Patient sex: M
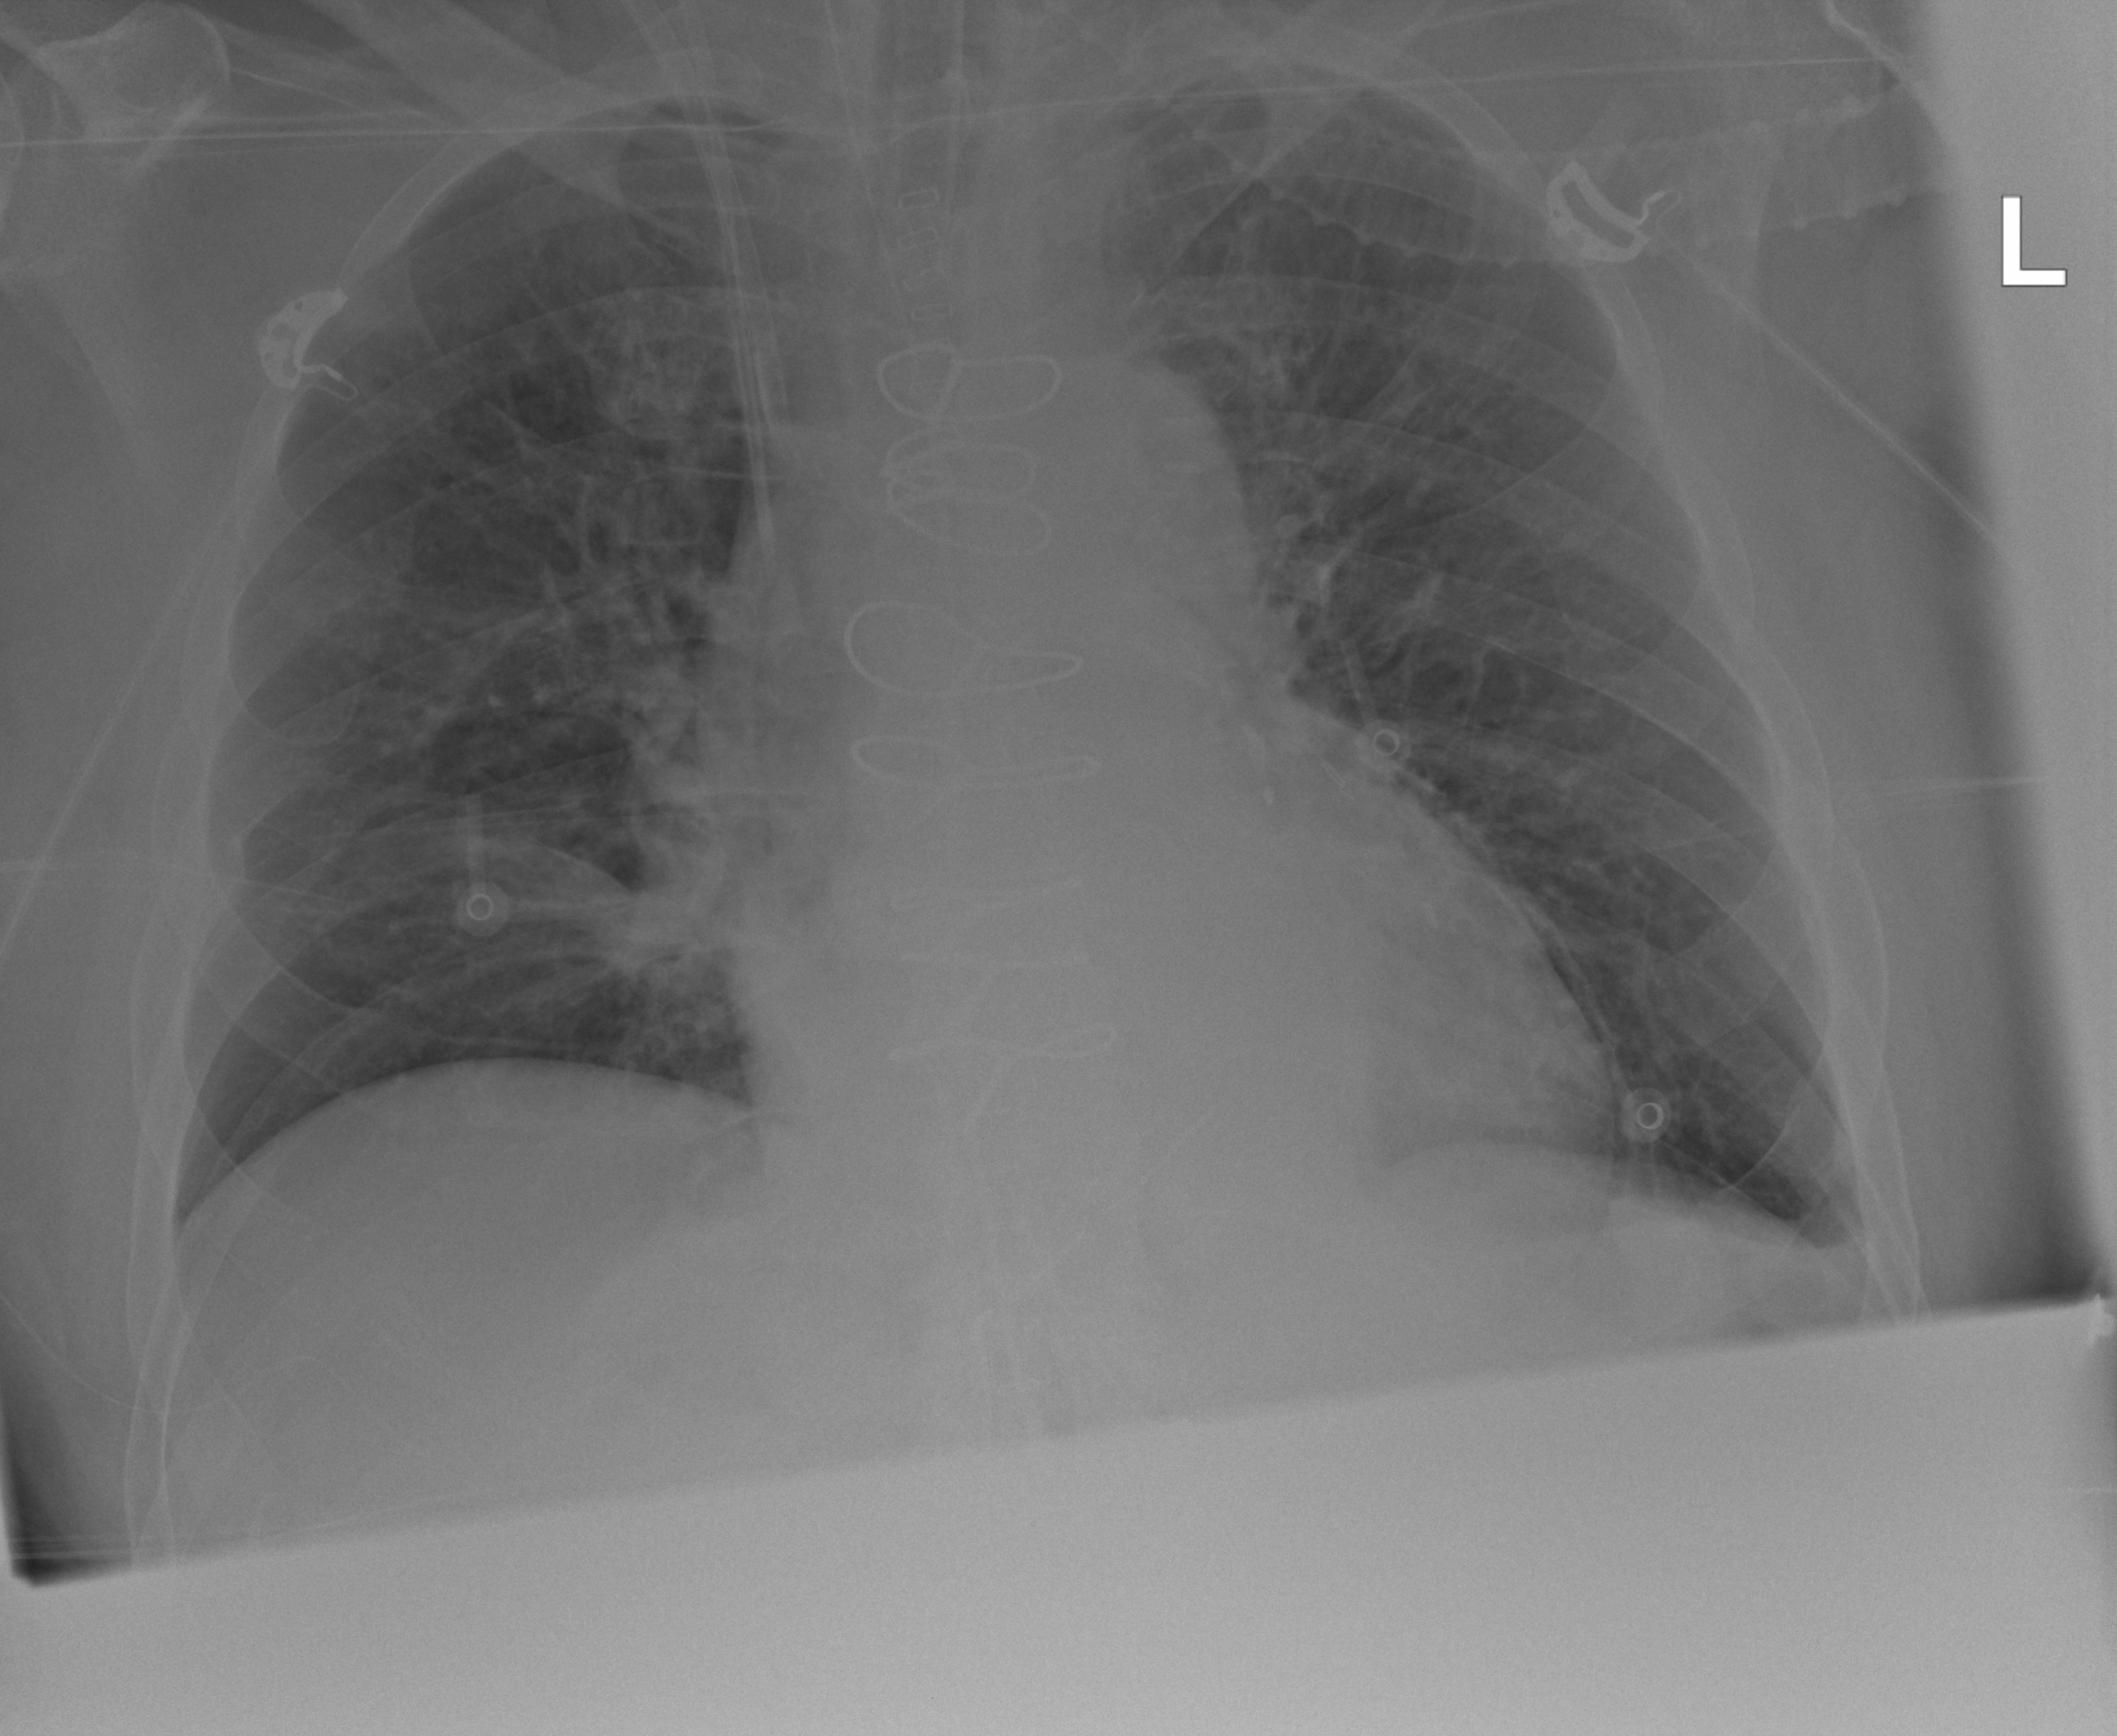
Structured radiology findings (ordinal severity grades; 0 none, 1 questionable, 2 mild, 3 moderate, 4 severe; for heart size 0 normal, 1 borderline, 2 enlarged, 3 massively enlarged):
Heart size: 1
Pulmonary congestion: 1
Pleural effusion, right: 0
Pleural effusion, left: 0
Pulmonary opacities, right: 1
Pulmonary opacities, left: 1
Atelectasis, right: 0
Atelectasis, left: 0